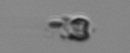
Label: Apedinella